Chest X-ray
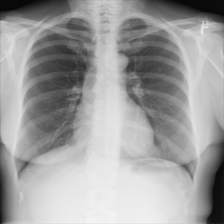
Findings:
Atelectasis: negative
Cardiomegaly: negative
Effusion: negative
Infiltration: negative
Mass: negative
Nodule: negative
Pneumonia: negative
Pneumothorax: negative
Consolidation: negative
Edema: negative
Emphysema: negative
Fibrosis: negative
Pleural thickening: negative
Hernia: negative